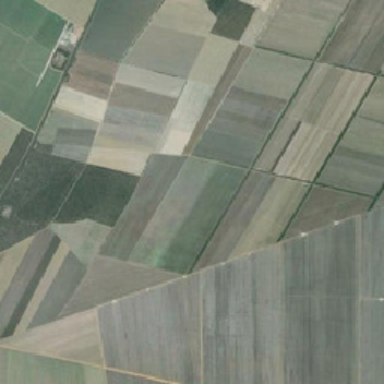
Form of any kind of farmland .